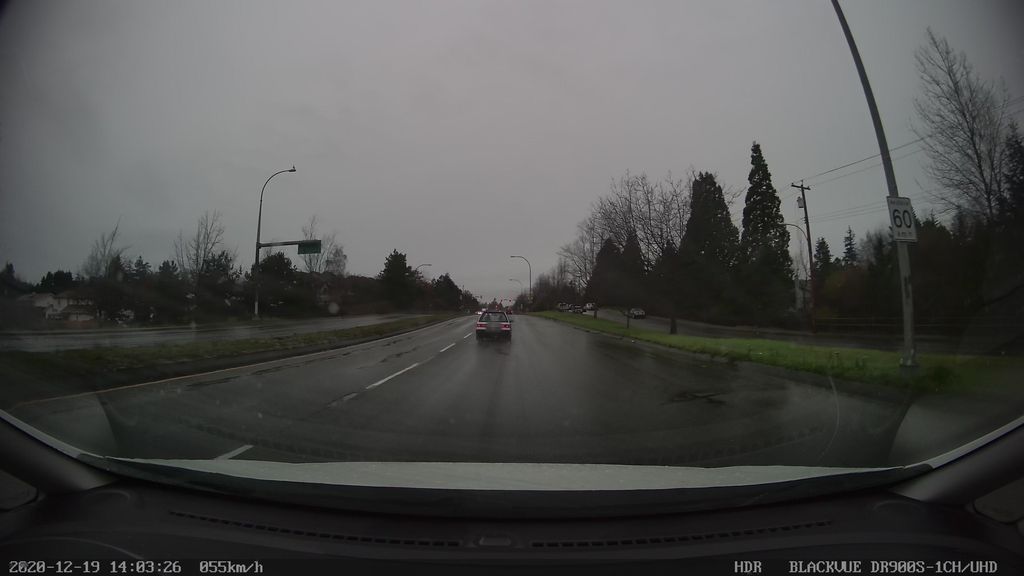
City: victoria